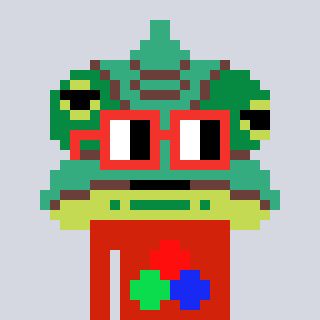
a pixel art character with square red glasses, a chameleon-shaped head and a red-colored body on a cool background